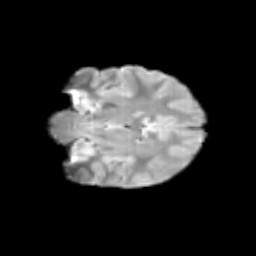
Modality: T2w
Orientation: coronal
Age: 11
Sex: female
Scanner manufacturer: siemens
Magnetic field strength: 3 T
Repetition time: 3.8 s
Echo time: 0.07 s